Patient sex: M
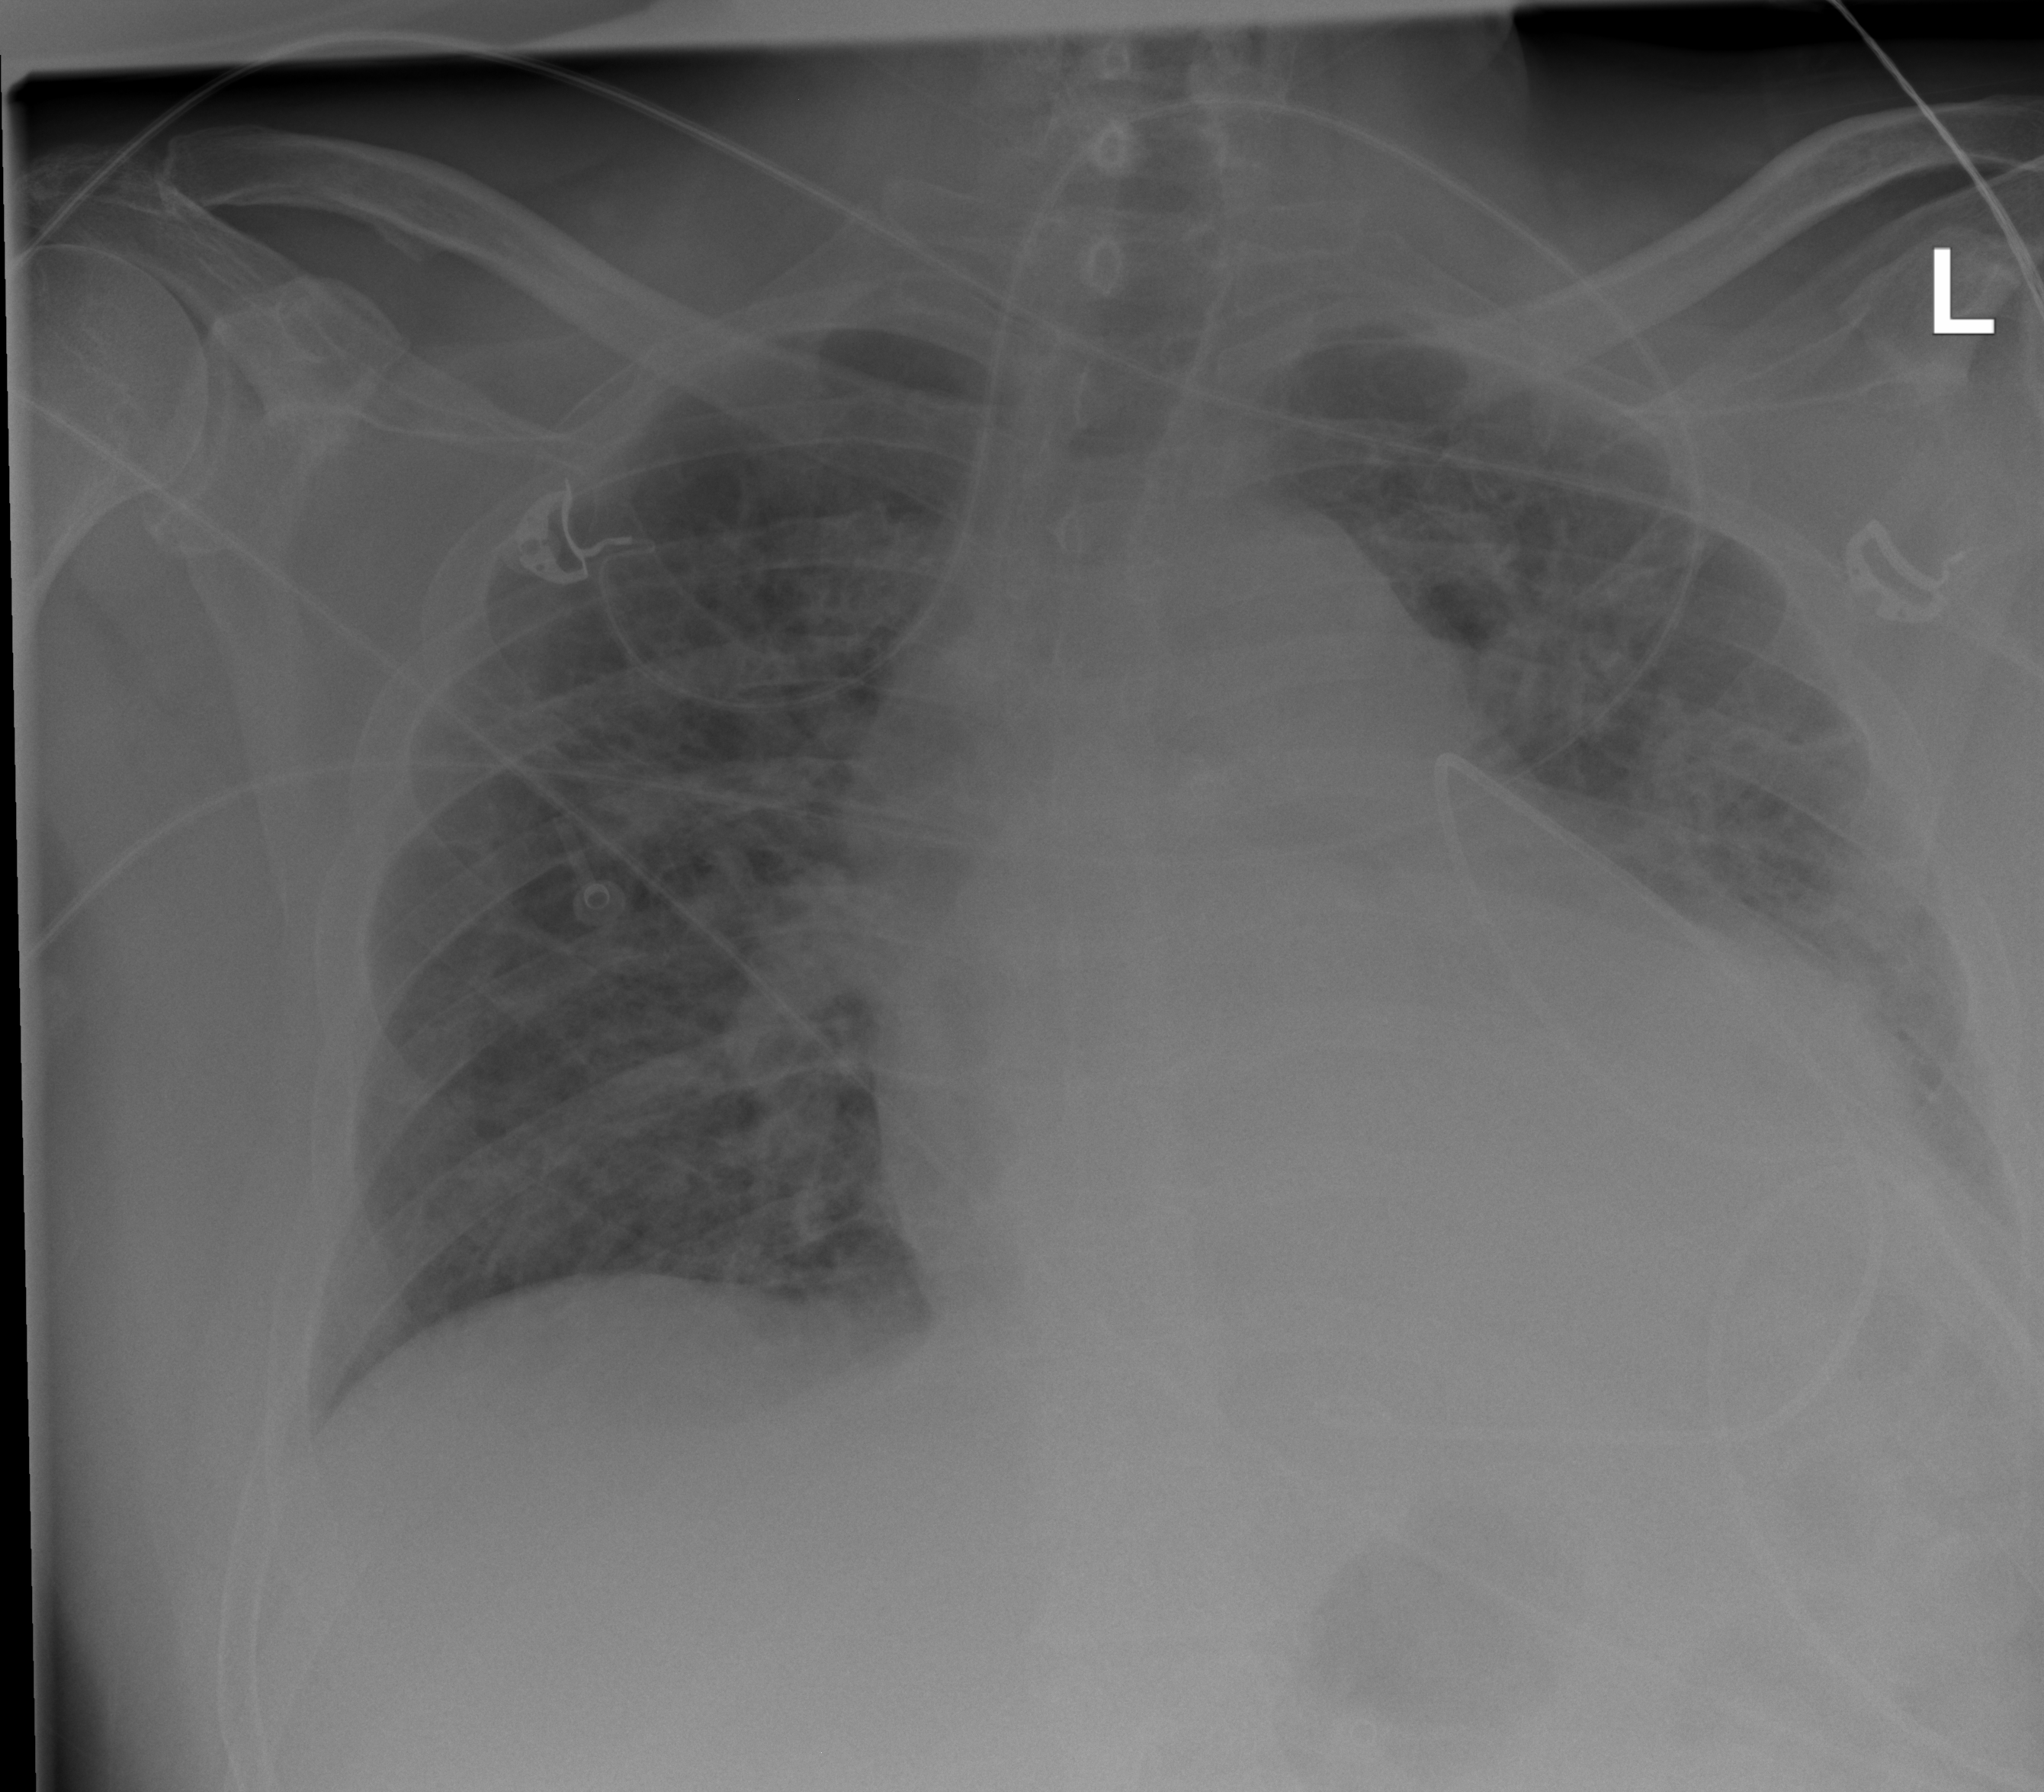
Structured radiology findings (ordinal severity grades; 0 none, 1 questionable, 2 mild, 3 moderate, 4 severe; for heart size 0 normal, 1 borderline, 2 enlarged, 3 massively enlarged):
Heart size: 3
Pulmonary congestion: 2
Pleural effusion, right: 1
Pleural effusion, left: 3
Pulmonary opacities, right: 2
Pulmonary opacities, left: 3
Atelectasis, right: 0
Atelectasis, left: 3